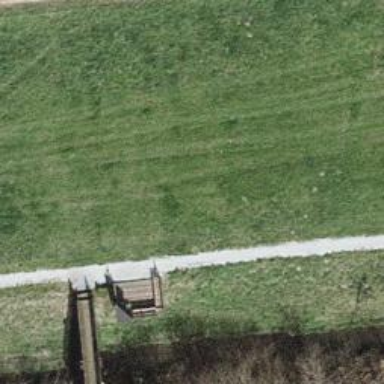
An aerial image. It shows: Memorial site with historic significance.